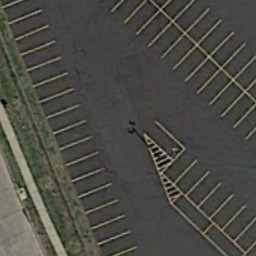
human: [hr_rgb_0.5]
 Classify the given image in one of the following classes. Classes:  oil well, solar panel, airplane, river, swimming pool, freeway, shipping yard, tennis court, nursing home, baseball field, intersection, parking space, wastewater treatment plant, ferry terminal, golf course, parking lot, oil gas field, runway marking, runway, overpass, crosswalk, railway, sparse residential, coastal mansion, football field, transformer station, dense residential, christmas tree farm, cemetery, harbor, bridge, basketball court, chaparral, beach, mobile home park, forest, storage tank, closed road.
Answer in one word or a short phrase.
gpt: parking space